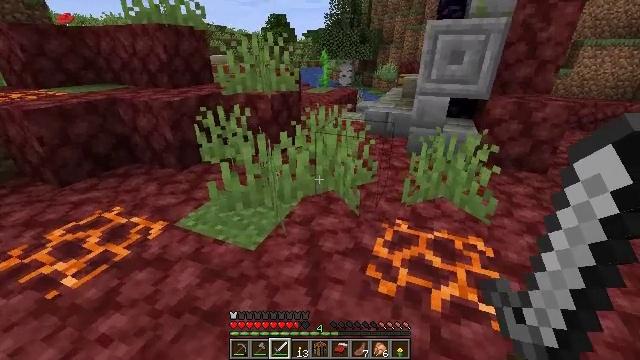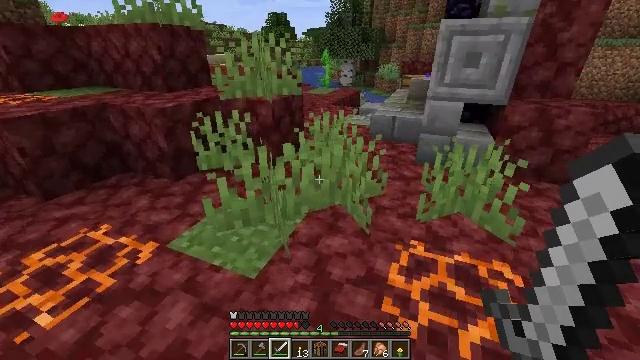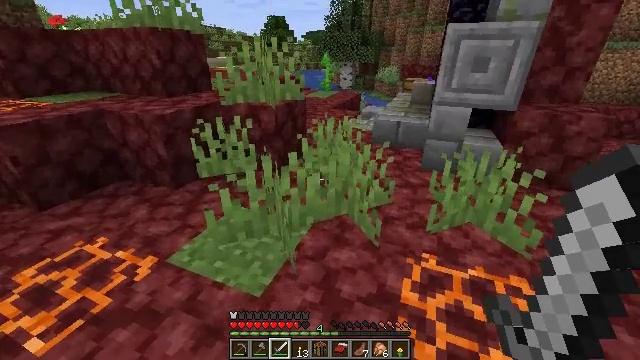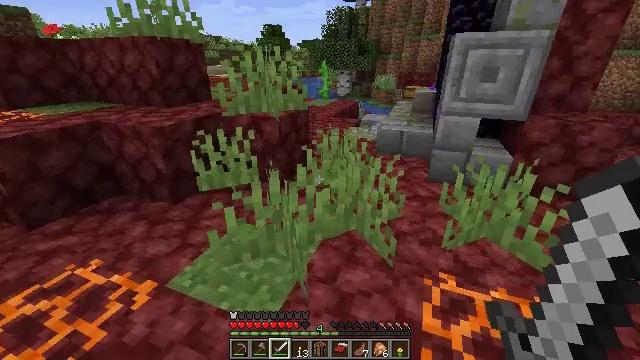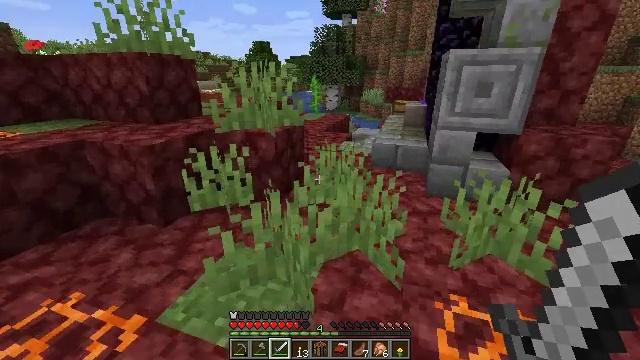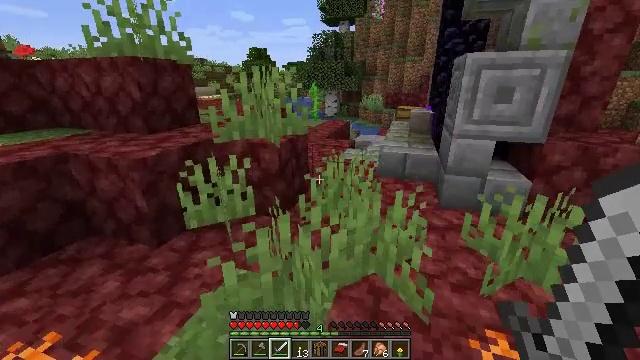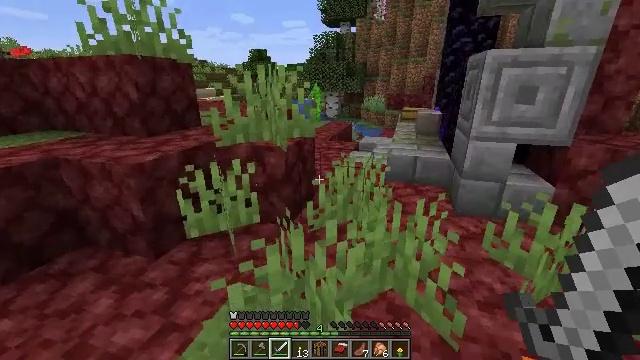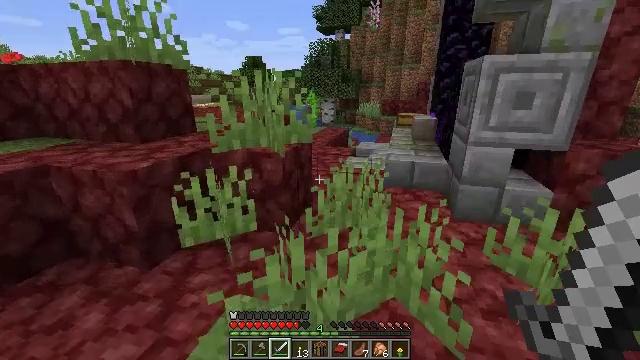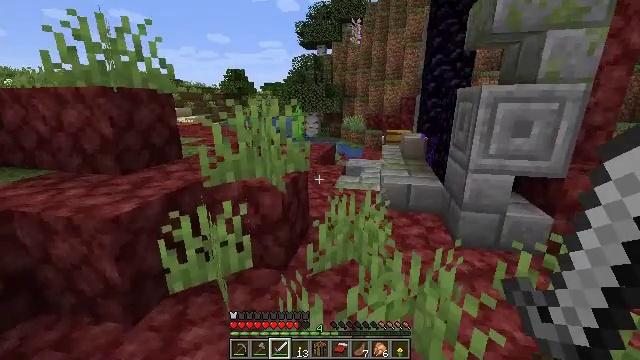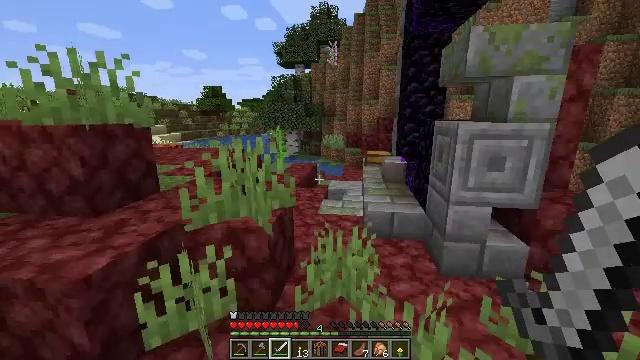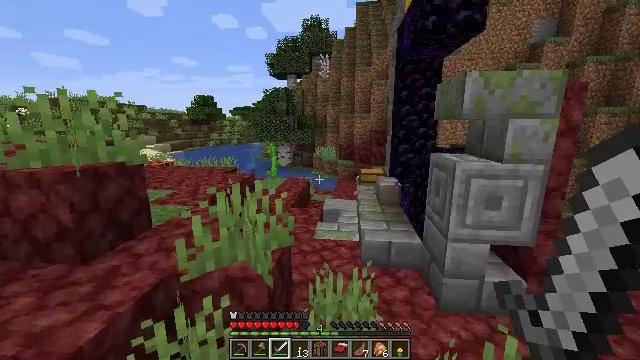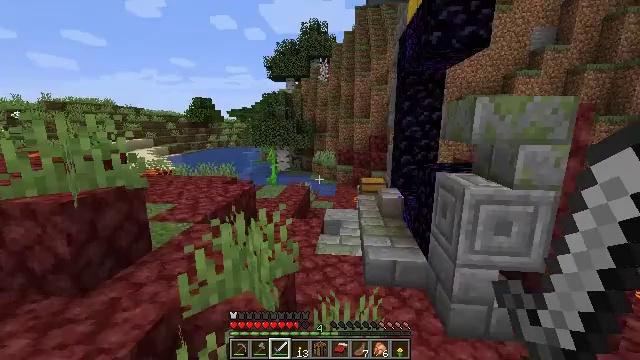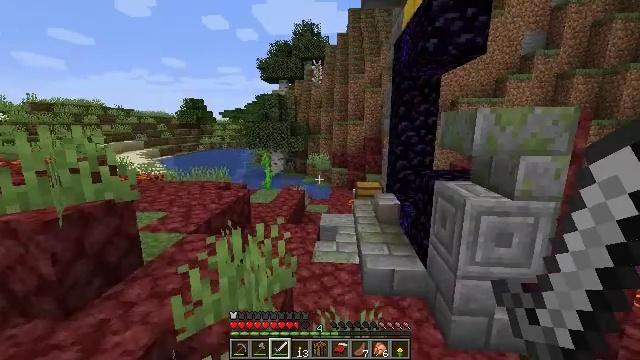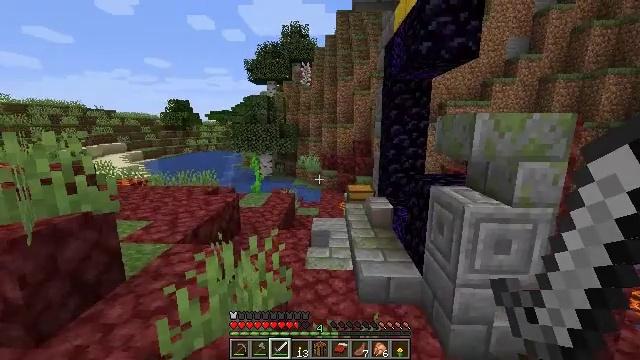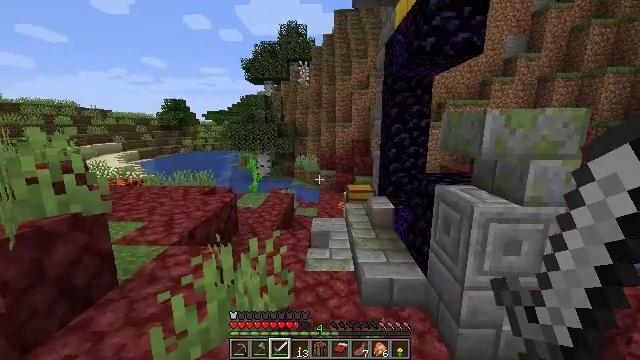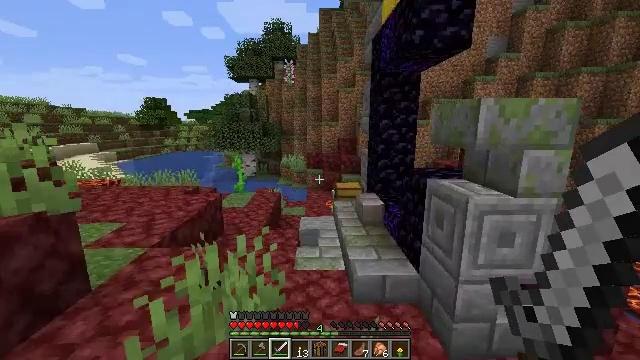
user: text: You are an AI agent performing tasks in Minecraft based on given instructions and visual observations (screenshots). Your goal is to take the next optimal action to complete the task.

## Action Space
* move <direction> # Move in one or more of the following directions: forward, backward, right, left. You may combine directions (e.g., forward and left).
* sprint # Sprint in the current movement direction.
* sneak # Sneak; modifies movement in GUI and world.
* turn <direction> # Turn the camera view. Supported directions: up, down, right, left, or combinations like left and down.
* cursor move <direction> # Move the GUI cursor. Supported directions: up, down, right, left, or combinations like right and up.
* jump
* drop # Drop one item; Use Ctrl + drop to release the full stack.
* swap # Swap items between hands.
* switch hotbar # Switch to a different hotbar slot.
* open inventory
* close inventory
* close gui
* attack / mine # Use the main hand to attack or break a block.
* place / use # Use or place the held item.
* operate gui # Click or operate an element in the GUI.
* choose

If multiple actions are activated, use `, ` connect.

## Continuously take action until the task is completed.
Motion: motion action
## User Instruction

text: Drop a bow.
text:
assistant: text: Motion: move forward and move left
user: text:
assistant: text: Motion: move forward and move left
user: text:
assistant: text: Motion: move forward and move left, turn up
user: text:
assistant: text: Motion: move forward, turn right and up
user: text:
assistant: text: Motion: move forward, turn up
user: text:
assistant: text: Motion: move forward and move left
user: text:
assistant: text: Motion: move forward and move left, turn right and up
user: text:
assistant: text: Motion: move forward and move left, turn right and up, jump
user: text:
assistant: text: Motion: move forward, turn right and up, jump
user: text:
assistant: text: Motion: move forward, turn right and up, jump
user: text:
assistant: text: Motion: move forward, jump
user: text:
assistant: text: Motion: move forward, turn right
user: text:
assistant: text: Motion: move forward, turn right
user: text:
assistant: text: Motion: move forward
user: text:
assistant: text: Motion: move forward, turn right
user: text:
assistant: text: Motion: move forward
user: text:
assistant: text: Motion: move forward
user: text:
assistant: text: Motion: move forward, turn right
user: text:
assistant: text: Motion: move forward
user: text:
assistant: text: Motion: move forward
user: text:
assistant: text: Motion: move forward, jump
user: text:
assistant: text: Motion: move forward and move left, turn right, jump
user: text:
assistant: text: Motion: move forward and move left, jump
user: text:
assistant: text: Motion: move forward and move left, jump
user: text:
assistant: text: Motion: move forward and move left, turn right and down, jump
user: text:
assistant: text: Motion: move forward and move left, turn right
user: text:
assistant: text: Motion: move forward and move left, turn down
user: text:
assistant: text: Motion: move forward and move left
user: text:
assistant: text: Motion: move forward and move left
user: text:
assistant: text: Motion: move forward and move left